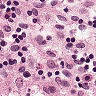
Metastatic tissue present: no